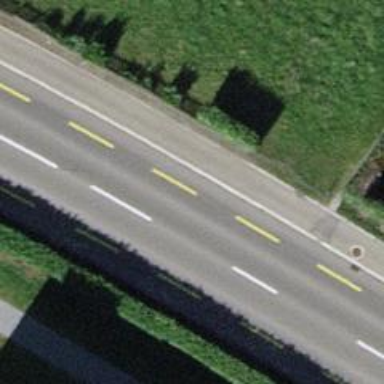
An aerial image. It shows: Primary highway with asphalt surface and soft cycle lane.